Question: I am trying a simple query in mysql and I am getting a syntax error that I need help understanding.
'''
SELECT
eea.*,
ee.description,
eect.title,
eect.file,
eect.location,
eect.img_location
FROM
'e_exam' ee,
'e_exam_attempt' eea,
'e_exam_cert_template' eect
WHERE
eea.a_user_id = 1,
eea.ee_id = ee.id,
ee.eect_id = eect.id;
'''
I am getting the following error:

Basically the syntax error on line 13
'''
eea.ee_id = ee.id, ee.eect_id = eect.id LIMIT 0, 25
'''
Anyone have idea how I can edit this to get the -1 vote to improve?
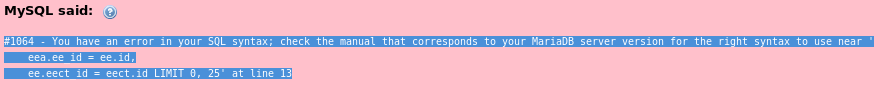
Answer: Its a simple syntax error, your WHERE clause should not be seperated by commas. Use AND or OR etc
'''
SELECT
eea.*, ee.description, eect.title, eect.file,
eect.location,eect.img_location
FROM
'e_exam' ee,
'e_exam_attempt' eea,
'e_exam_cert_template' eect
WHERE
eea.a_user_id = 1 AND
eea.ee_id = ee.id AND
ee.eect_id = eect.id
LIMIT 0,25
'''
> You should also learn about the JOIN syntax
'''
SELECT
eea.*, ee.description, eect.title,eect.file,
eect.location, eect.img_location
FROM 'e_exam_attempt' eea
JOIN 'e_exam' ee ON eea.ee_id = ee.id
JOIN 'e_exam_cert_template' eect ON ee.eect_id = eect.id
WHERE
eea.a_user_id = 1
LIMIT 0,25
'''